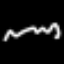
Label: squiggle